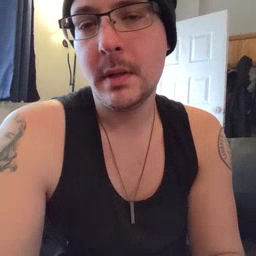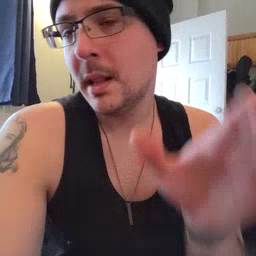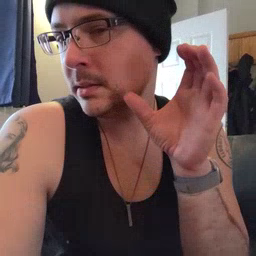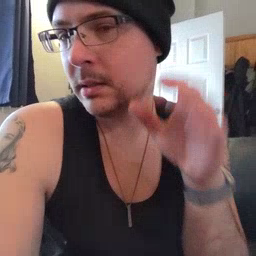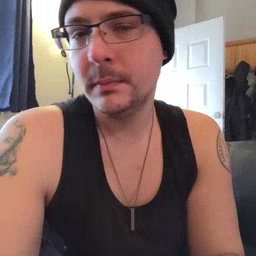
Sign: listen